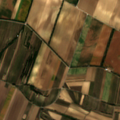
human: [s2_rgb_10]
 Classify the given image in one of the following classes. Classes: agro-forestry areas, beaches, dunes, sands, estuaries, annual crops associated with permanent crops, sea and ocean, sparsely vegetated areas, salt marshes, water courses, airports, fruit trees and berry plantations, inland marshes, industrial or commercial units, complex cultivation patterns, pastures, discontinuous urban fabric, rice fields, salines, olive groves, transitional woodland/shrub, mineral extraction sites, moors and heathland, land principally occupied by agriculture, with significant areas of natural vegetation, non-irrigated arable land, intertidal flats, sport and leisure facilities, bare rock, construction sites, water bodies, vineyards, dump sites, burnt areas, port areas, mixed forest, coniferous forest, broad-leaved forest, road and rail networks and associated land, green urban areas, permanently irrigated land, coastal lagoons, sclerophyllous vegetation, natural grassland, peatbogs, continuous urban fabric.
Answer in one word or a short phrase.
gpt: non-irrigated arable land, vineyards